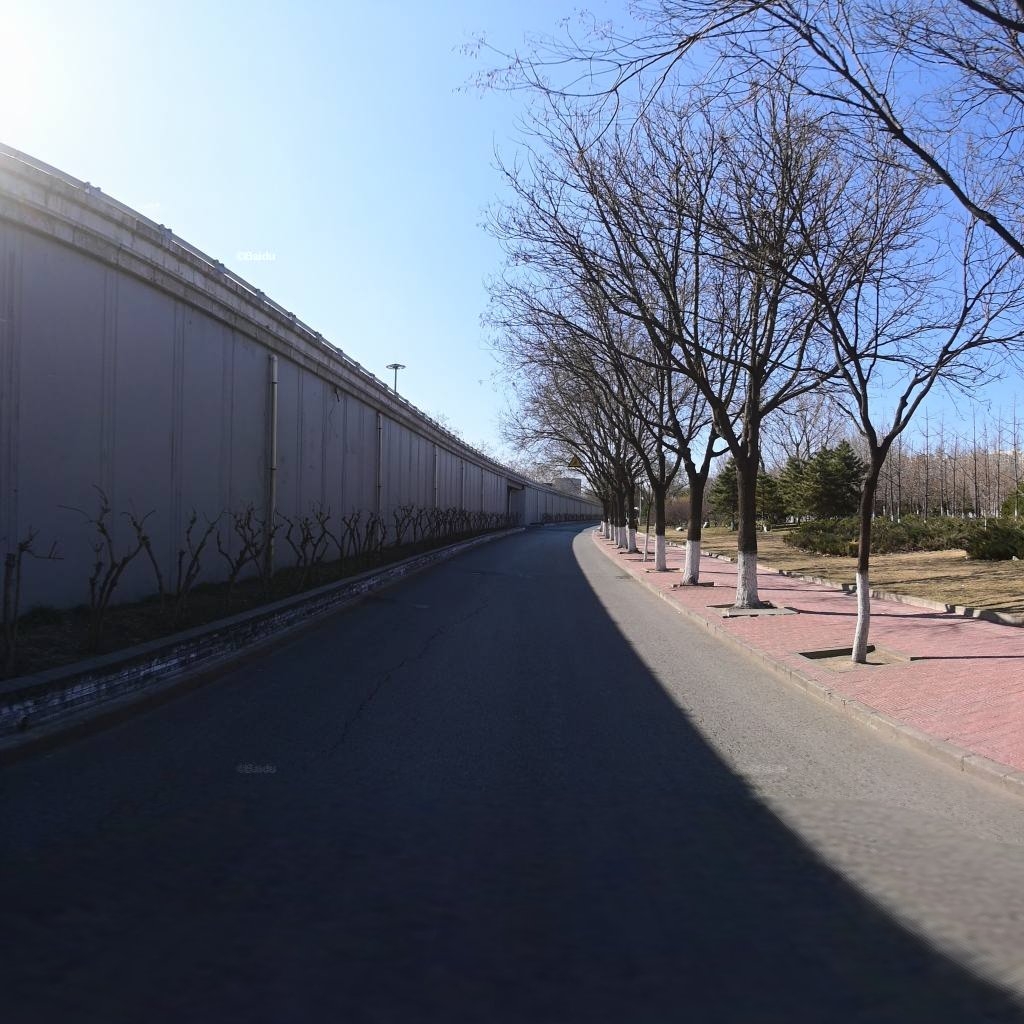
Region: Chaoyang
Road damage annotations: longitudinal crack